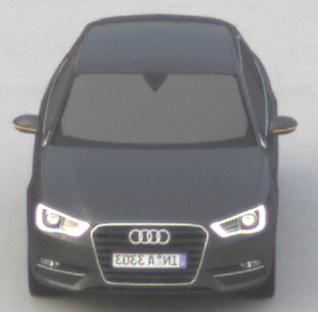
Make: Audi
Model: A3 1.2 TFSI
Detailed model: A3 (8V)
Model produced from: 2013/02
Model produced until: 2014/05
Doors: 3
Color: gray
Road condition: dry road
Daytime: morning or afternoon
Contrast: low contrast